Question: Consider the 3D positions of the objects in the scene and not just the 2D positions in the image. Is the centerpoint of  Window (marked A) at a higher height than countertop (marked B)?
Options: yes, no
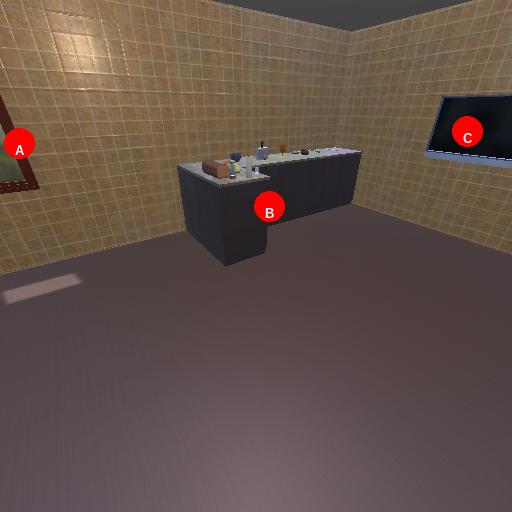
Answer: yes